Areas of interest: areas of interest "Shuangze Motor Vehicle Inspection"
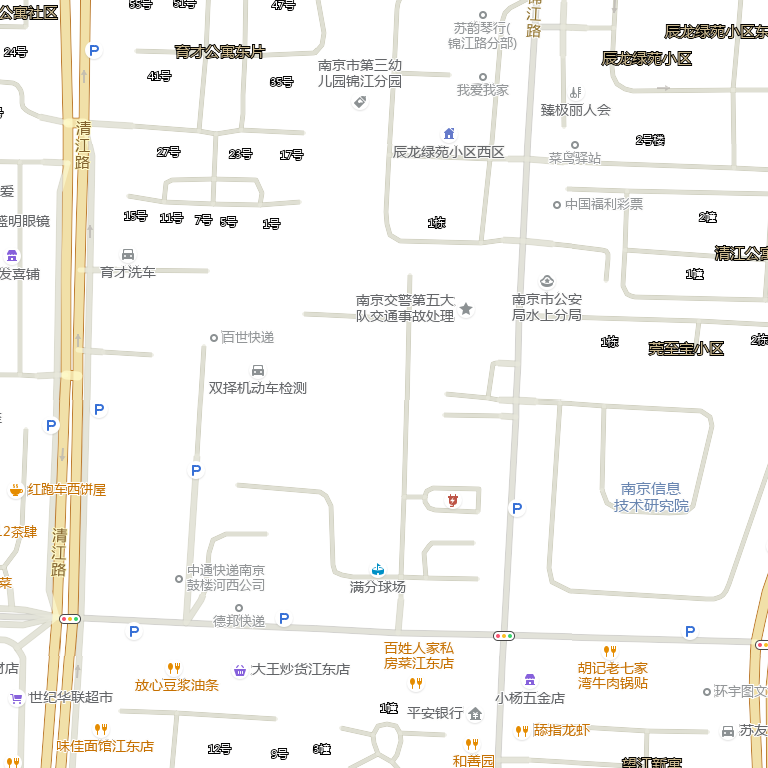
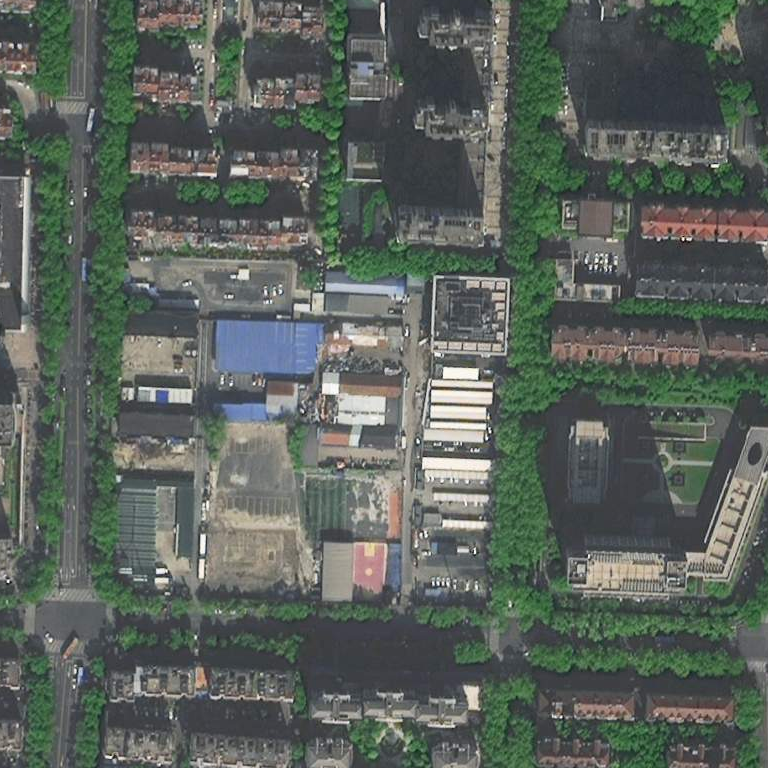